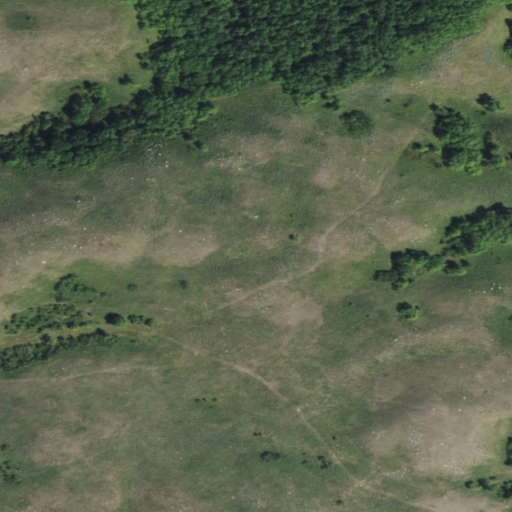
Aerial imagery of mountains in North Dakota named Brush Hills containing grassland and deciduous forest